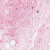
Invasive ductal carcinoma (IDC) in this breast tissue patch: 0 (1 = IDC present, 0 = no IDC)